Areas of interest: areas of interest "Yangcheng Park"
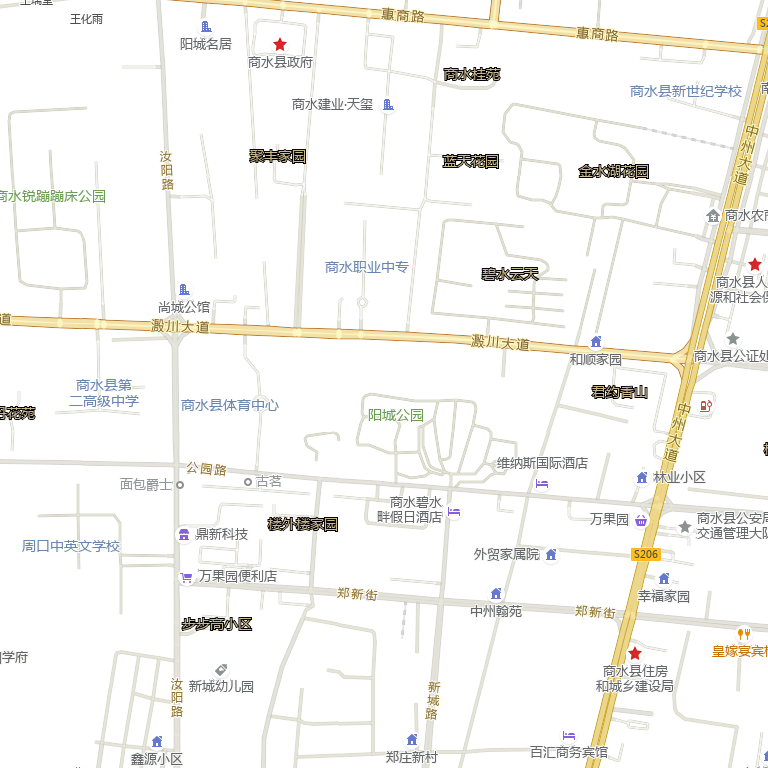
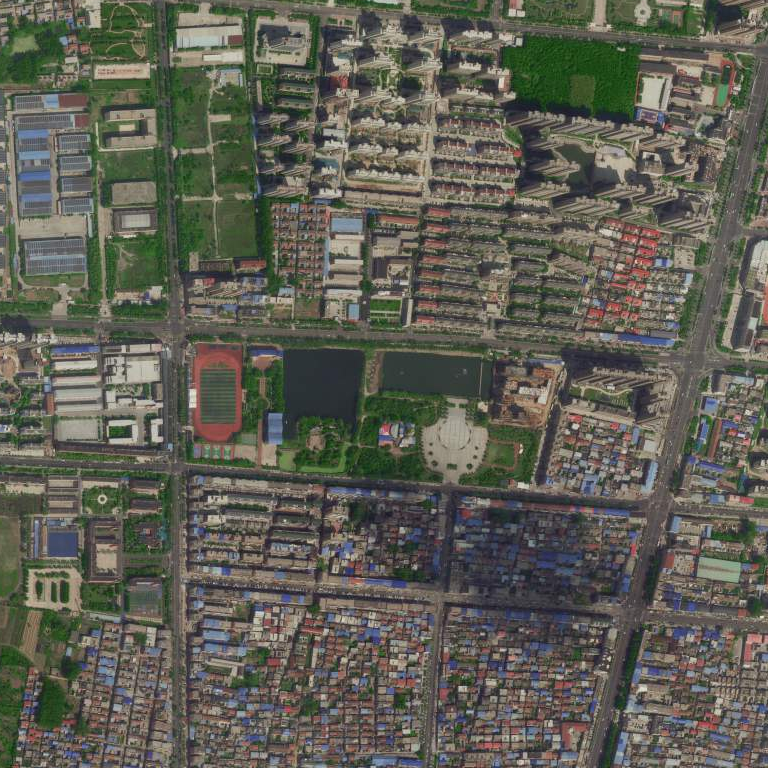